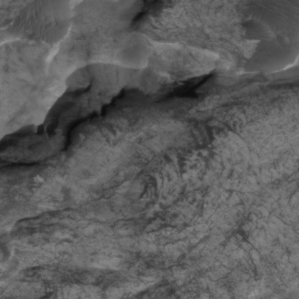
Label: non_frost